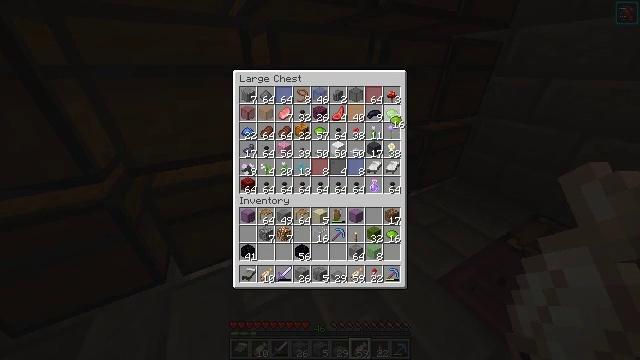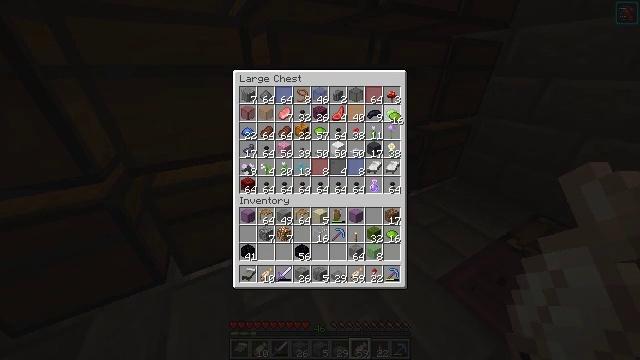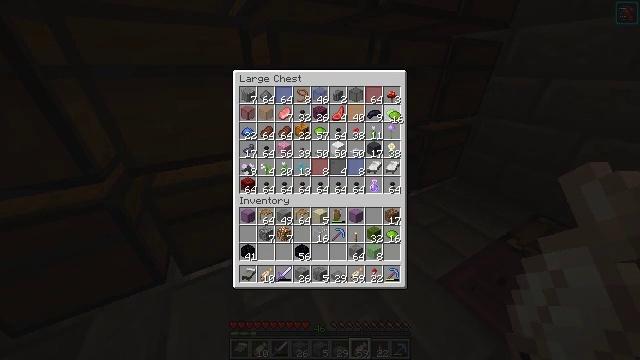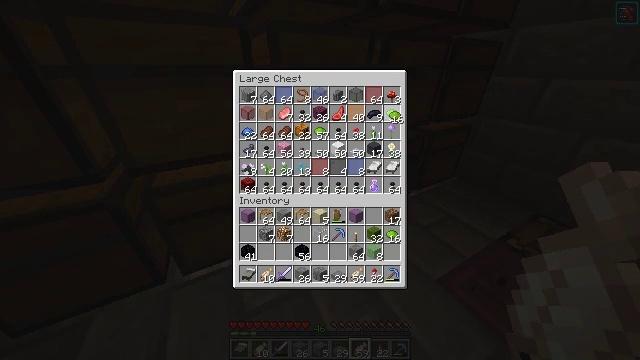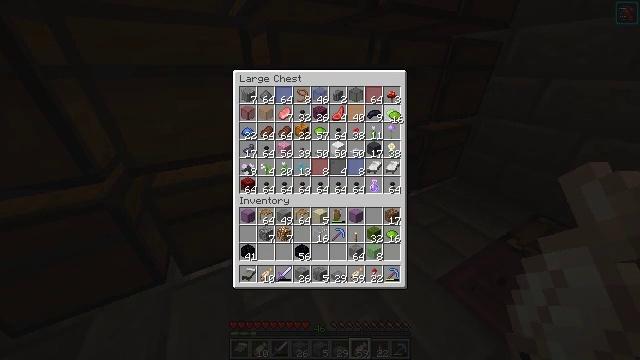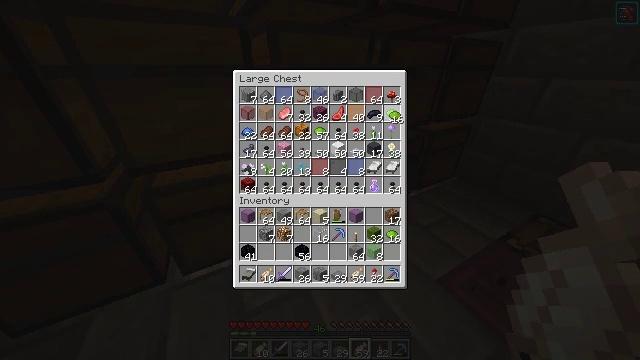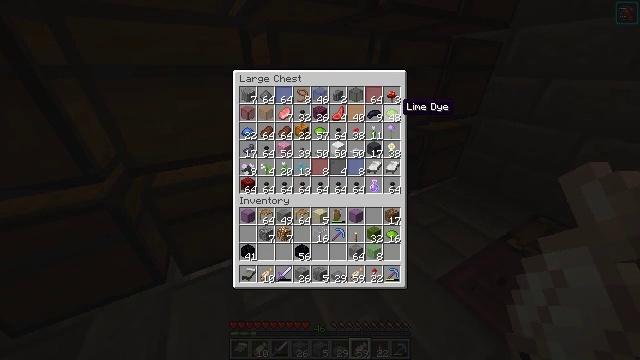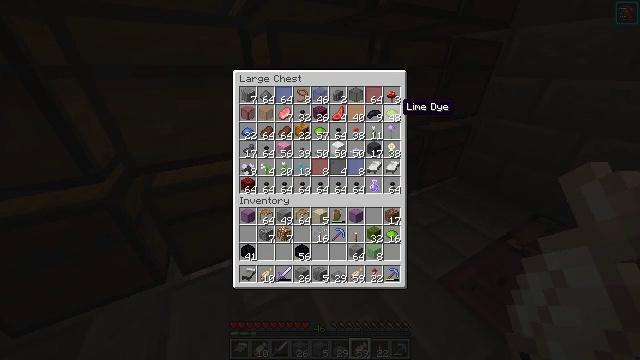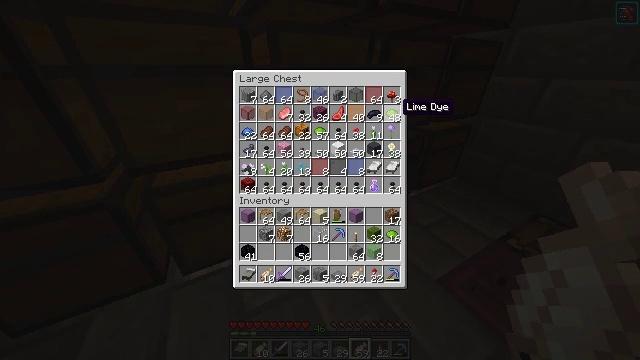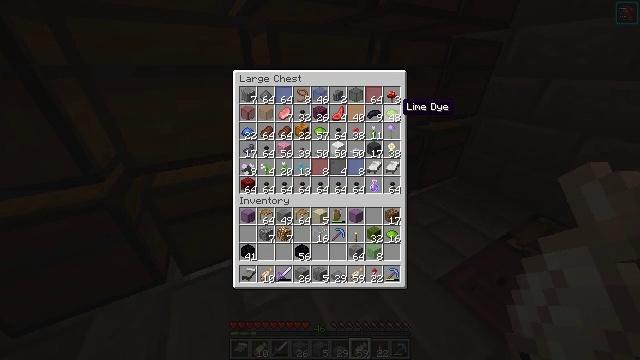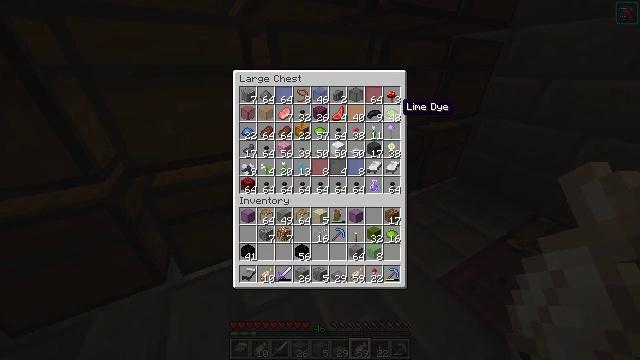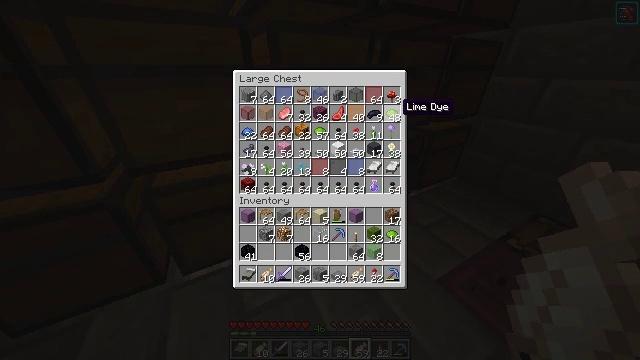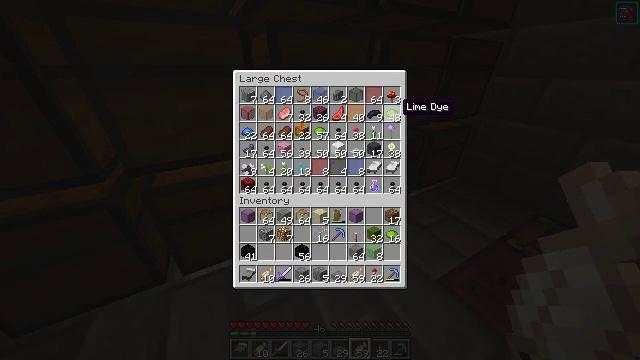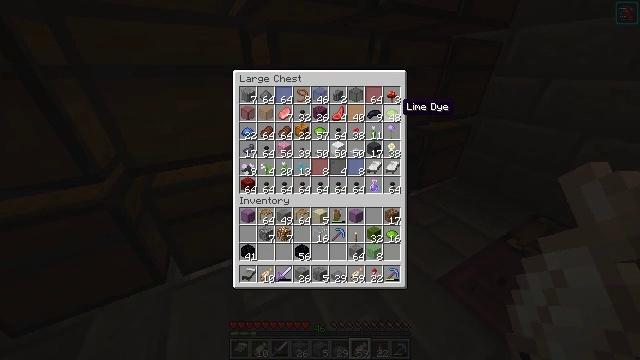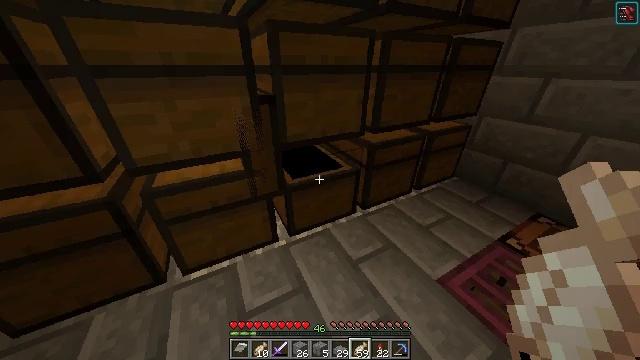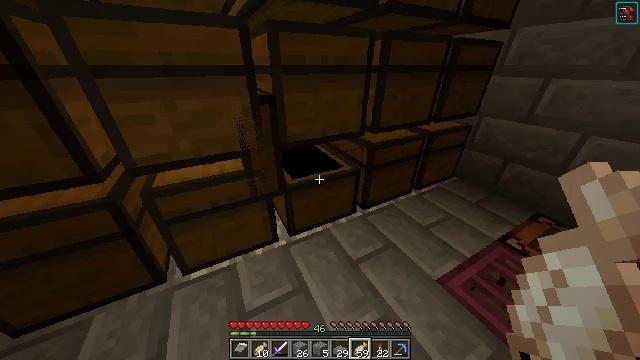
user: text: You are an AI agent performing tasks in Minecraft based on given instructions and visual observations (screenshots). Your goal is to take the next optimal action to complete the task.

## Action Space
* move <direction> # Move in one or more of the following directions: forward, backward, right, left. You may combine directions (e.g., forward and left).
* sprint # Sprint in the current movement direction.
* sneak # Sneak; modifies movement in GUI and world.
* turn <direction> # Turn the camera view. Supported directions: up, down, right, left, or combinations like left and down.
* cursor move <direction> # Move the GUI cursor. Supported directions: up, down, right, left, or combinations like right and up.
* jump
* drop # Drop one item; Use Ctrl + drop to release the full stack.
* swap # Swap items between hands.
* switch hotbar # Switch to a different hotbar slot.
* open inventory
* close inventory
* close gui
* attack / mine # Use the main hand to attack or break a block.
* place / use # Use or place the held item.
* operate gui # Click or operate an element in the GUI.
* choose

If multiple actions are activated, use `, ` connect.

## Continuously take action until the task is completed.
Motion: motion action
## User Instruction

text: Use the crafting grid to craft lime stained glass.
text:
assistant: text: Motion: no_op
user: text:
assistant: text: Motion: no_op
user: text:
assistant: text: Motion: operate gui
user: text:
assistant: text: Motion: operate gui
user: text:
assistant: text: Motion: operate gui
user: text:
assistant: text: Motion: no_op
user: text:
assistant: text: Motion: no_op
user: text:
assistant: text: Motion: no_op
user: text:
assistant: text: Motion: no_op
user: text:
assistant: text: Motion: no_op
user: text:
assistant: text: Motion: no_op
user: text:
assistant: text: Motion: no_op
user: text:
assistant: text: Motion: no_op
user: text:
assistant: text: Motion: no_op
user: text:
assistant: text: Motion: close gui
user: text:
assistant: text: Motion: open inventory
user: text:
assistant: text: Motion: turn up
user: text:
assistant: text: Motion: turn right and up
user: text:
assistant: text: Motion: turn right and up
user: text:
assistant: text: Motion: turn up, use / place
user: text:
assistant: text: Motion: use / place
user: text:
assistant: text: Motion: use / place
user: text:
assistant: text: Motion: no_op
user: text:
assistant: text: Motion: no_op
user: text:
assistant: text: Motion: no_op
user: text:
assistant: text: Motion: no_op
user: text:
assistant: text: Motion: no_op
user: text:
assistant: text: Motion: no_op
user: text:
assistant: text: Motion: no_op
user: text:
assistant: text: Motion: no_op